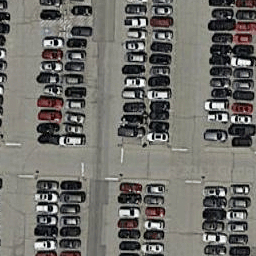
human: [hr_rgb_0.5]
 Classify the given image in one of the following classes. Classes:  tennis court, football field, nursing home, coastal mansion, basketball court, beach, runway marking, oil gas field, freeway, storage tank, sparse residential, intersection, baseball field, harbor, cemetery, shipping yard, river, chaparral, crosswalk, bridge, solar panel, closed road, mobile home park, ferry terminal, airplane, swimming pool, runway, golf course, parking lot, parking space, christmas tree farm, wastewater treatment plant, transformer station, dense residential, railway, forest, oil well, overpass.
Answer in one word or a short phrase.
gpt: parking lot